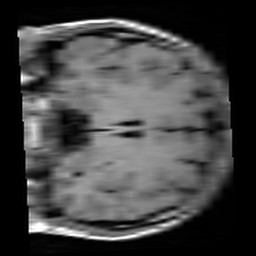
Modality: T1w
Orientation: coronal
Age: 20
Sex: female
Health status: healthy
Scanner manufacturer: siemens
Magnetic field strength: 3 T
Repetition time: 4.1 s
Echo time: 0.0085 s